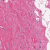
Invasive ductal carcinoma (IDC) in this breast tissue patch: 0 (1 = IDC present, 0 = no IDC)